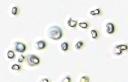
Label: Phaeocystis